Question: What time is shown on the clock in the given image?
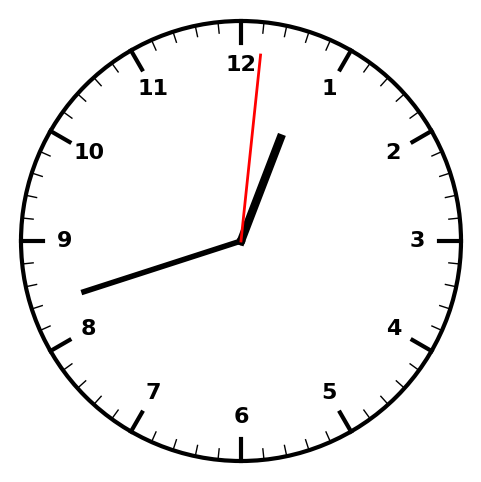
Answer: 12:42:01